Question: How to load a 'JList' in horizontal fashion?? Here is my code,I am trying to display the 'JList'similar to the screen shot provided.
'''
/*
* To change this template, choose Tools | Templates
* and open the template in the editor.
*/
import java.awt.BorderLayout;
import java.io.File;
import java.util.ArrayList;
import javax.swing.DefaultListModel;
import javax.swing.JFrame;
import javax.swing.JList;
import javax.swing.JPanel;
public class Test extends JFrame{
private JList toolsList;
private ArrayList<File> toolXmlList;
public Test()
{
toolXmlList = new ArrayList<File>();
toolXmlList = loadFiles();
setVisible(true);
setSize(300,300);
setTitle("Test Jlist");
createComponents();
}
public void createComponents()
{
toolsList = new JList();
toolsList.setModel(displayDefaltTools());
toolsList.setLayoutOrientation(javax.swing.JList.VERTICAL_WRAP);
setLayout(new BorderLayout());
add(toolsList,BorderLayout.CENTER);
}
/**
* Creates a list model and add the tools to it
*
* @return DefaultListModel
*/
public DefaultListModel displayDefaltTools() {
DefaultListModel dlistModel = new DefaultListModel();
String presentation = "";
for (int i = 0; i < toolXmlList.size(); i++) {
//System.out.println(idSet.get(i));
presentation = presentation + toolXmlList.get(i).getName() ;
dlistModel.addElement(presentation);
presentation = "";
}
return dlistModel;
}
public ArrayList loadFiles()
{
ArrayList<File> xmlFiles = new ArrayList<File>();
File f = new File(".");
File [] folList = f.listFiles();
for(int i=0;i<folList.length;i++)
{
if(folList[i].getName().startsWith("Tool_Frag"))
{
File[] fileList=folList[i].listFiles();
for(int j=0;j<fileList.length;j++)
{
System.out.println(fileList[j].getName());
xmlFiles.add(fileList[j]);
}
}
}
return xmlFiles;
}
public static void main(String[] args)
{
new Test();
}
}
'''
I am trying to get a jlist in this manner,items displayed one next to another

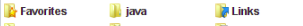
Answer: You will have to do two things:
1. Set the LayoutOrientation to JList.HORIZONTAL_WRAP or JList.VERTICAL_WRAP as per the documentation.
2. Make the list wide enough that it can display more than one element per row. Use setVisibleRowCount() for this. Calling setPreferredSize() also works but can cause trouble when you use layout managers.
Alternatively, consider using a 'JTable' if you must make sure a certain number of rows/columns (like all elements in a single line).